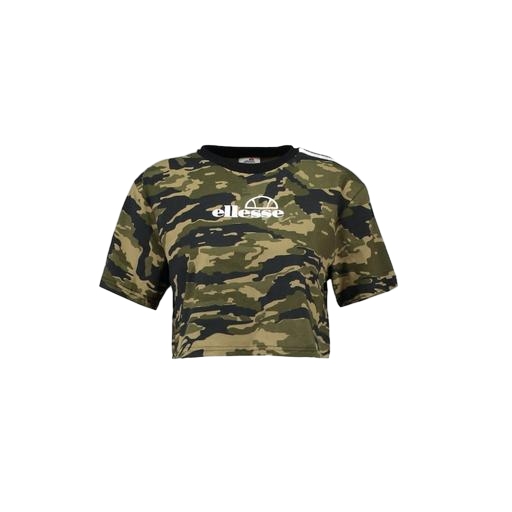
green camo mini tee, camo logo t-shirt, green muscle camo tee, white background